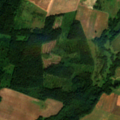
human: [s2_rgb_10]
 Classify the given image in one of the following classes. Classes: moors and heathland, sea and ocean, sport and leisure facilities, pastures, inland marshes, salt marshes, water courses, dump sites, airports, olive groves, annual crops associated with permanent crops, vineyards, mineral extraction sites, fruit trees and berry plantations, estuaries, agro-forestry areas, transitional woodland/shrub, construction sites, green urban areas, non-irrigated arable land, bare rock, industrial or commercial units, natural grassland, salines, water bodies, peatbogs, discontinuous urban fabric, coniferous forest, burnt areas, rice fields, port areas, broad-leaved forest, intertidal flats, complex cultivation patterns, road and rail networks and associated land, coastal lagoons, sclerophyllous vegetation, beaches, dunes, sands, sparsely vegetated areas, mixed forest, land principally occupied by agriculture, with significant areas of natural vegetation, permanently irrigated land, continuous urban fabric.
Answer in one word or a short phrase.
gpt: non-irrigated arable land, land principally occupied by agriculture, with significant areas of natural vegetation, broad-leaved forest, coniferous forest, transitional woodland/shrub